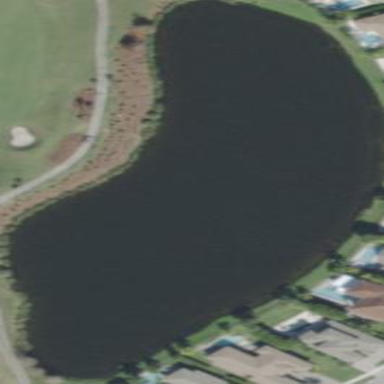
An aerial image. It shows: Water hazard in golf course. The hazard is natural water feature.